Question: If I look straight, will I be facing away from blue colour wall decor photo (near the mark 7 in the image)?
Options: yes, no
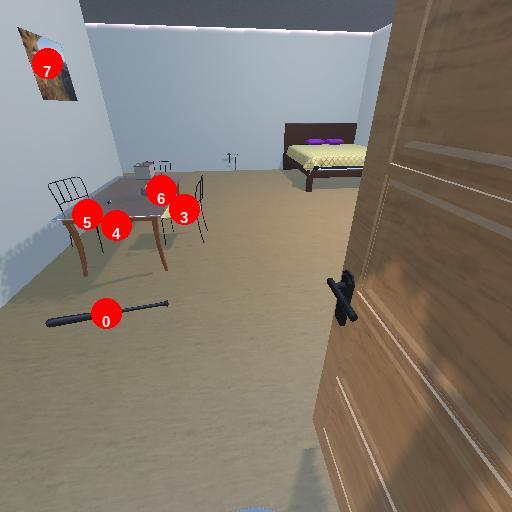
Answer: yes